Current action and preconditions to check: trajectory_clear

Your task: For each precondition in the list above, predict whether it will hold at this action.

Consider the current scene as observed from the mobile robot's camera, and analyze the predicted future states of all dynamic agents (e.g., people, animals, vehicles, or any moving entities) within the NEXT SECOND.

IMPORTANT: Only answer "very likely" if you are absolutely certain—based on strong, clear evidence—that a dynamic agent will violate the precondition in the predicted future state. Do NOT answer "very likely" for unlikely, ambiguous, or low-probability risks.

Ask yourself for each precondition: Is there a high probability, with clear and convincing evidence, that the predicted future states of any dynamic agent will interfere with the predicted future state of the currently executing action within the NEXT SECOND, causing that precondition to fail?

Assess the risk level based on these predictions. Use "likely" or "very likely" if motions create a clear risk of interference.

Use "neutral" or "improbable" if agents are nearby but their predicted paths are clearly diverging or non-conflicting.

Failure Risk Categories: "very improbable", "improbable", "neutral", "likely", "very likely"

Answer Format: Output ONLY the probability_of_failure value from these categories: "very improbable", "improbable", "neutral", "likely", "very likely"

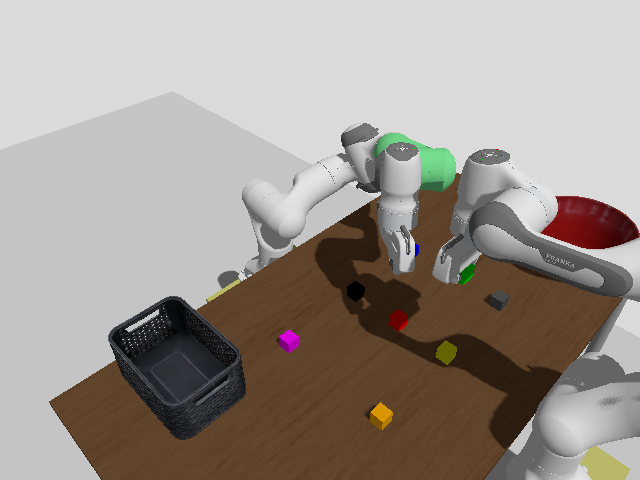

Answer: neutral